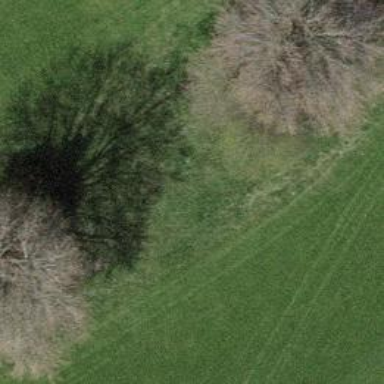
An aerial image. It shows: Mixed leaf type tree row.